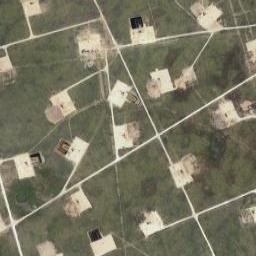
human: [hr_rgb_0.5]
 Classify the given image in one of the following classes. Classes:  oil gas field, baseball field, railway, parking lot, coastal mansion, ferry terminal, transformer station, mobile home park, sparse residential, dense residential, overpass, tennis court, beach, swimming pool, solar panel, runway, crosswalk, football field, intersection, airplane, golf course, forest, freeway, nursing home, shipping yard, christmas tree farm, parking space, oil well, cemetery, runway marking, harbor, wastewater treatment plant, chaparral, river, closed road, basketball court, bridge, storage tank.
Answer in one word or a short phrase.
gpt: oil gas field